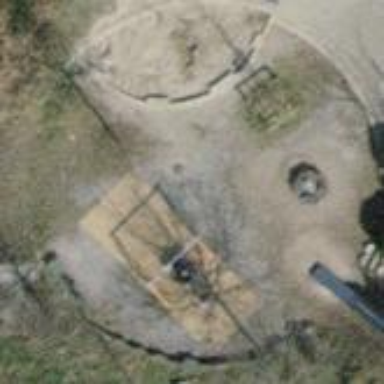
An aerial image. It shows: Playground area for leisure land.